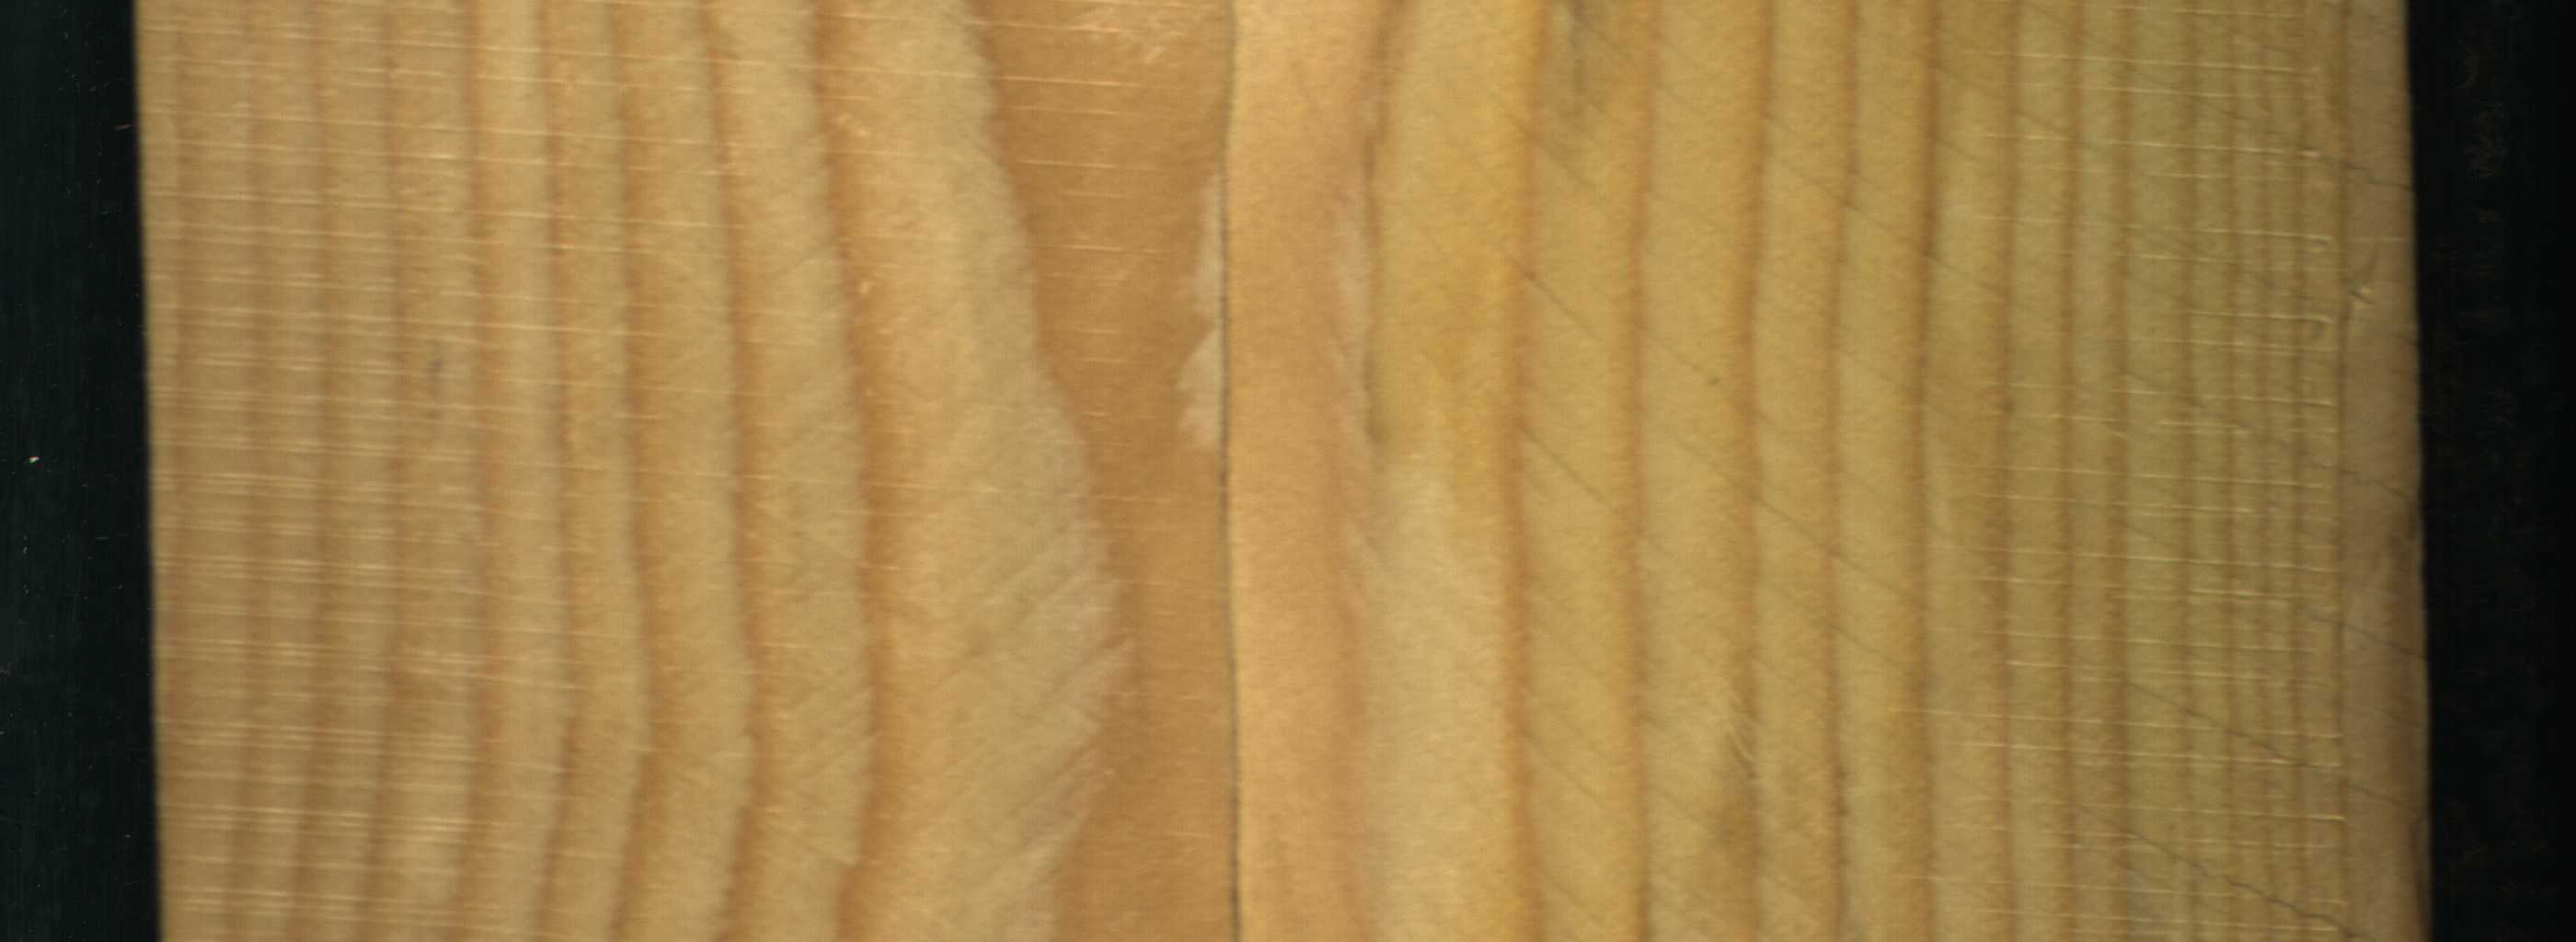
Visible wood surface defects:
Crack